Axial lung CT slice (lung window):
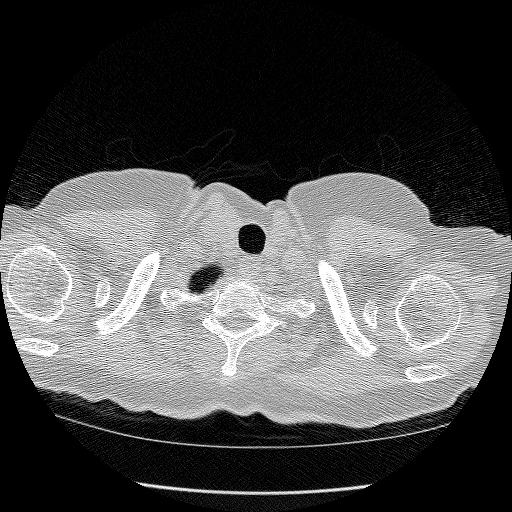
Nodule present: no